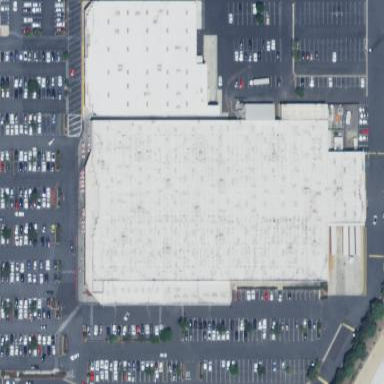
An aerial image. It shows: Wholesale shop housed in building.